Question: I want to make my TextView look like below pic, is it possible ?
please advice, Thank !

when I use spannable and set deg to become small, its height is place at the middle of 20.
However, I can't make C and deg in the same vertical.
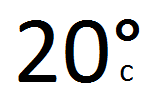
Answer: Try this:
'''
<LinearLayout
android:layout_width="fill_parent"
android:layout_height="70dp" >
<TextView
android:id="@+id/deg_number"
android:layout_width="wrap_content"
android:layout_height="wrap_content"
android:text="20"
android:textSize="65sp" />
<LinearLayout
android:layout_width="wrap_content"
android:layout_height="70dp"
android:orientation="vertical" >
<TextView
android:id="@+id/deg_symbol"
android:layout_width="30dp"
android:layout_height="35dp"
android:gravity="top|center_horizontal"
android:text="deg"
android:textSize="70sp"
android:textStyle="bold" />
<TextView
android:id="@+id/deg_units"
android:layout_width="30dp"
android:layout_height="35dp"
android:gravity="bottom|center_horizontal"
android:text="C"
android:textSize="20sp" />
</LinearLayout>
</LinearLayout>
'''